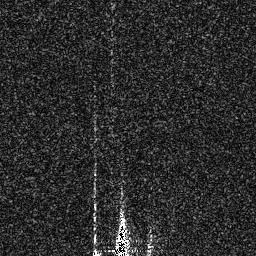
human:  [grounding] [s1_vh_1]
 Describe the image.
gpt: In the satellite image, there is  <ref>1 medium ship </ref> <box>[[42, 83, 51, 99, 0]]</box> located at bottom.